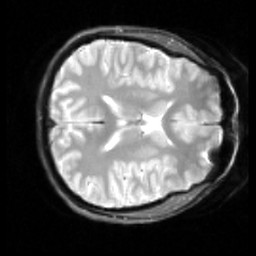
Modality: inplaneT2
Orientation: axial
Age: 21
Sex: male